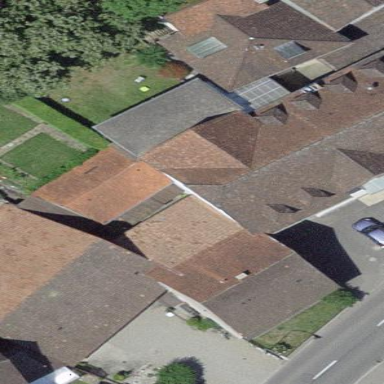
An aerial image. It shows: Building with tiled roof.